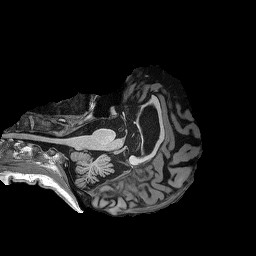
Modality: T1w
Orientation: axial
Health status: healthy